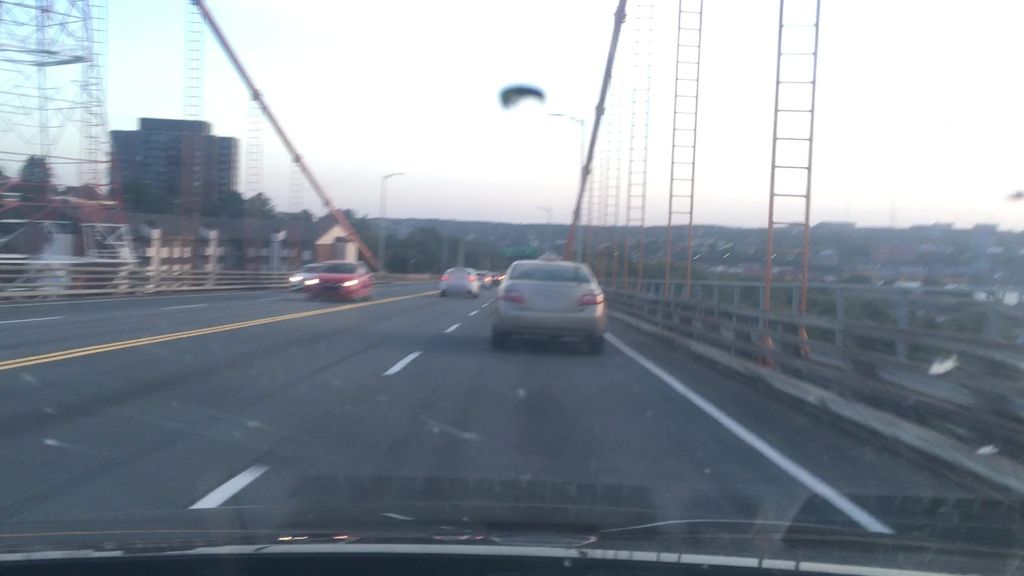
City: halifax